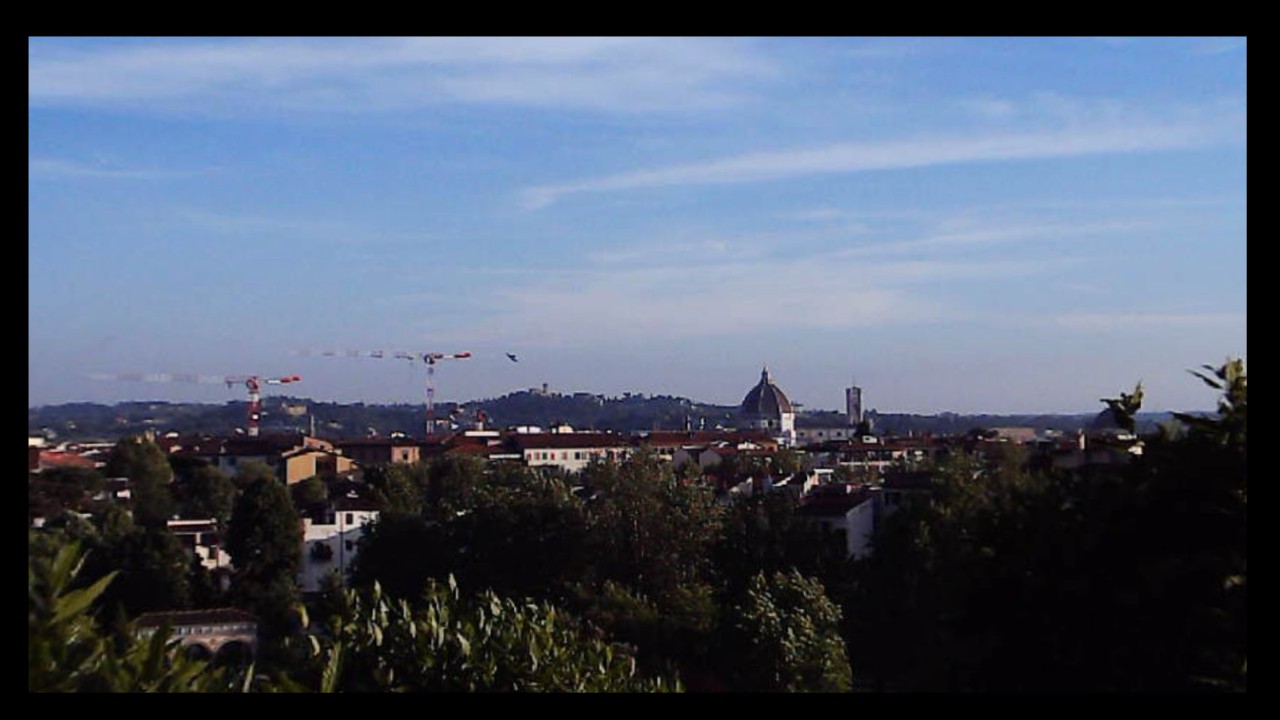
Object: Betafpv air75